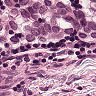
Metastatic tissue present: yes